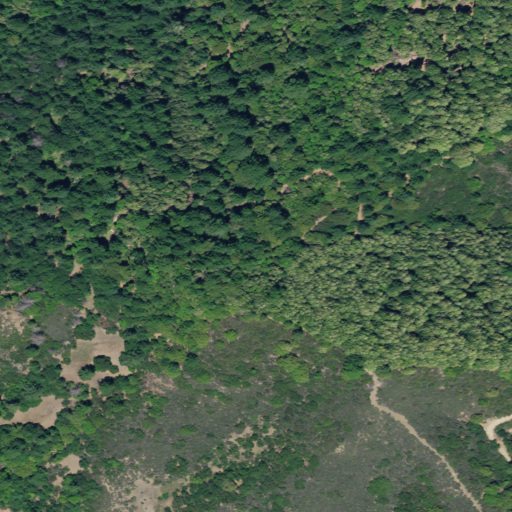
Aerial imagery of mountain in California named Woodman Peak containing evergreen forest, shrub, mixed forest, and open development